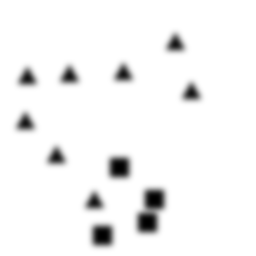
Squares: 4
Triangles: 8
Stars: 0
Total shapes: 12